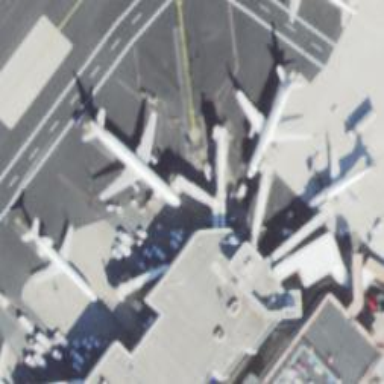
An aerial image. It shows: Airport gate.